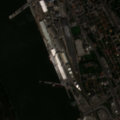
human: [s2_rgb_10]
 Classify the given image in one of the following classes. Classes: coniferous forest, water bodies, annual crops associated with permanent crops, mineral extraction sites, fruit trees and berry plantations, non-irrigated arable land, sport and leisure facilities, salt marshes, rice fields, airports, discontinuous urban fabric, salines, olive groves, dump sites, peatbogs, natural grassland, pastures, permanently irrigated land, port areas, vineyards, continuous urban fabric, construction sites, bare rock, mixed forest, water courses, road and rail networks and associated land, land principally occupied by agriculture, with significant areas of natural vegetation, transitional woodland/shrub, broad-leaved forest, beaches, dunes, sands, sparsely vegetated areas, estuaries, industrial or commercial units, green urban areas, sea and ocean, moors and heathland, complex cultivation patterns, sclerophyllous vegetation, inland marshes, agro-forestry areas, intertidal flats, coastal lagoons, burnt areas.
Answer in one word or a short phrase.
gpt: discontinuous urban fabric, port areas, transitional woodland/shrub, coastal lagoons